Question: When I try to restore a backup from sqlserver 2008 R2 to sqlserver 2008, I have the following error:

There's a way to make a compatible backup ?
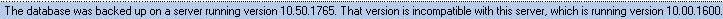
Answer: You can't because the structure is incompatible (can't go backwards).
Look at solutions like SSIS transfer between two connected servers, or if the database is small, script out the create db objects + insert data statements and execute on the other.
Or purchase some tool e.g. <URL> for this task.